Question: I am writing the battleship game in C++. I have set the values as below.
'''
//const int empty = 0; // contains water
//const int occupied = 1; // contains a ship
//const int missed = 2; // shot into ocean W
//const int shot = 3; // ship is shot down H
//const int shipdown = 4; // whole ship is shot down S
'''
When the user hit the ship, the value is changed from 1 to 3. The problem i face is how do I indicate that the whole ship is down.
'''
int Grid[64];
int currentSquareValue = Grid[(row-1)*8+(column-1)];
switch(currentSquareValue)
{
case 0:
Grid[(row-1)*8+(column-1)] = 2;
break;
case 1:
Grid[(row-1)*8+(column-1)] = 3;
break;
default:
break;
}
//Printing out the Grid
for(int i = 0 ; i <=8; i++)
{
//Print Row Header
if(i != 0) cout << i << char(179);
for(int j = 0; j <= 8; j++)
{
if(i == 0)
{
//Print Column Header
cout << j << char(179);
}
else
{
//Avoid the first row and column header
if(j > 0 && i > 0)
{
int currentSquareValue = Grid[(i-1)*8+(j-1)];
switch(currentSquareValue)
{
case 0:
cout << " " << char(179);
break;
case 1:
cout << " " << char(179);
break;
case 2:
cout << "W" << char(179);
break;
case 3:
cout << "H" << char(179);
break;
case 4:
cout << "S" << char(179);
break;
default:
break;
}
}
}
}
'''
I have already done the ship being hit, but I am not sure how to show that the whole ship is shot down after the third shot like in this:

Need some guidance on this... Not sure how to start on this..
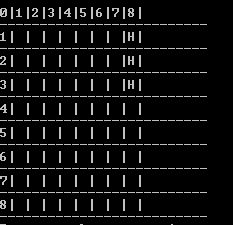
Answer: A simple solution, not necessarily the best. Make your grid of a struct instead of an int. This struct contains a flag for whether a ship is present, the ID of a ship there, (this lets you tell them apart; if no ship is present the value shouldn't be used) and a separate flag for whether the cell has been hit. Now make an array for each ship ID in your game, which contains the number of cells that make up your ship. So [0] -> 3, means ship ID 0 takes up 3 squares. Whenever a new hit is registered against a cell containing this ship ID, decrease the value in the array. When it is 0, you know the whole ship has been hit.